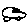
Label: car